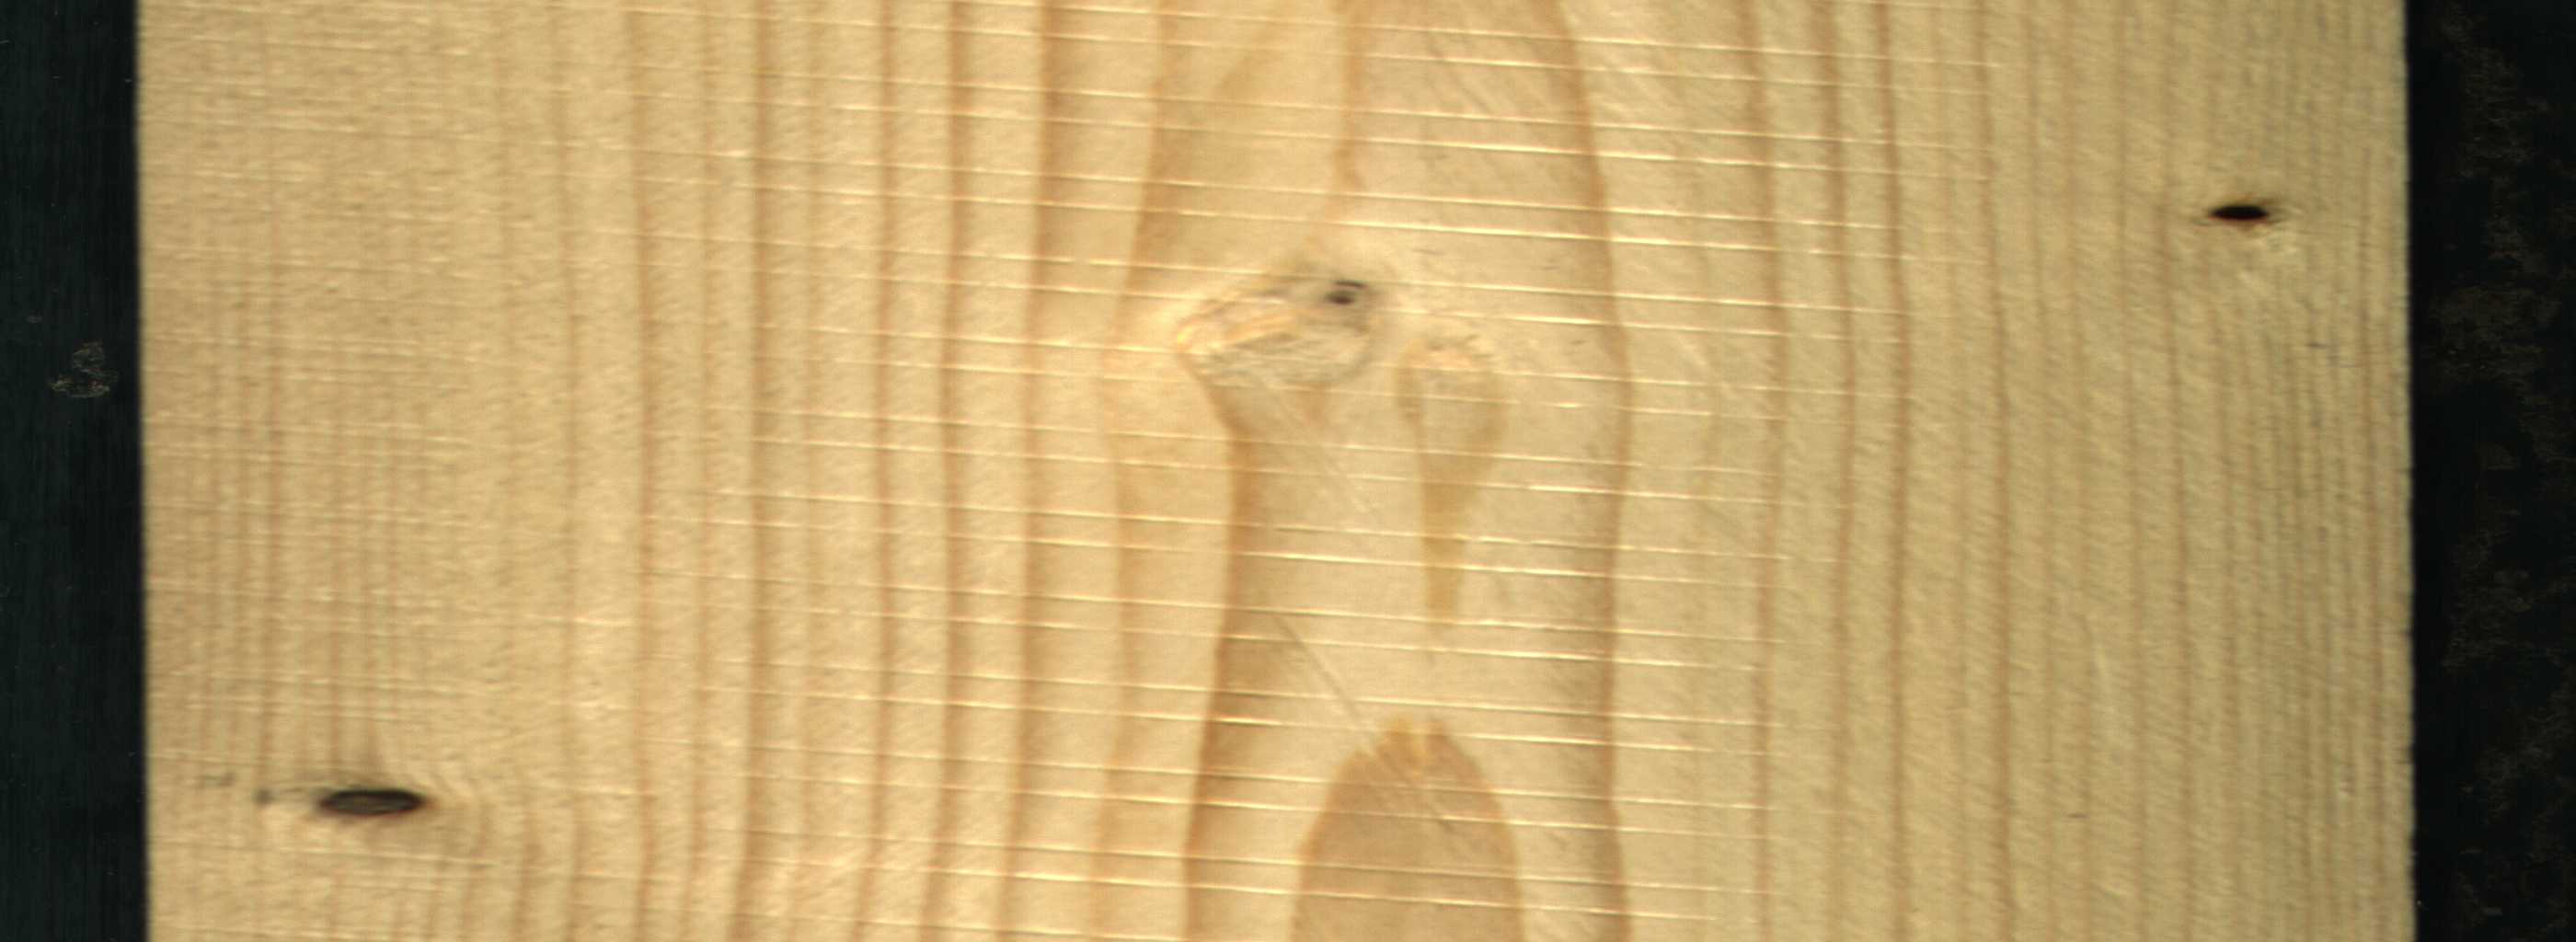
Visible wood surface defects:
Dead_Knot
Dead_Knot
Live_Knot